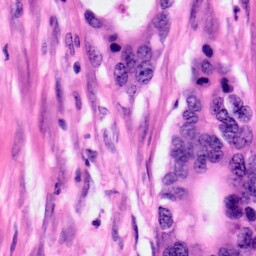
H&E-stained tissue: Pancreatic